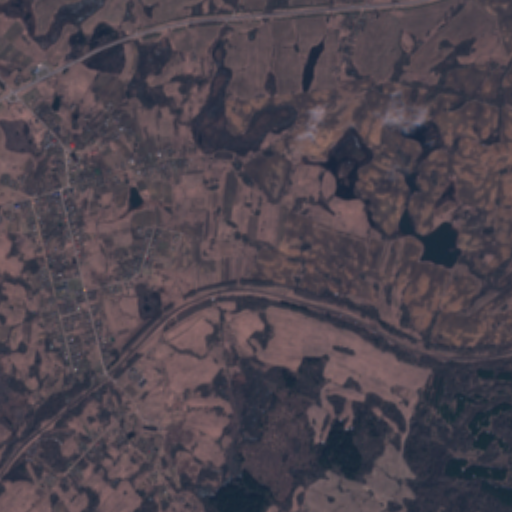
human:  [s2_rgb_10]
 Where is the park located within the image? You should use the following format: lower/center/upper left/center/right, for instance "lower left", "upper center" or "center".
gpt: The park is located in the center left of the image.
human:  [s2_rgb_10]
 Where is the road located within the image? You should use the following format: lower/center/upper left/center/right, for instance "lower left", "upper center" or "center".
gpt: There is no road in the image.